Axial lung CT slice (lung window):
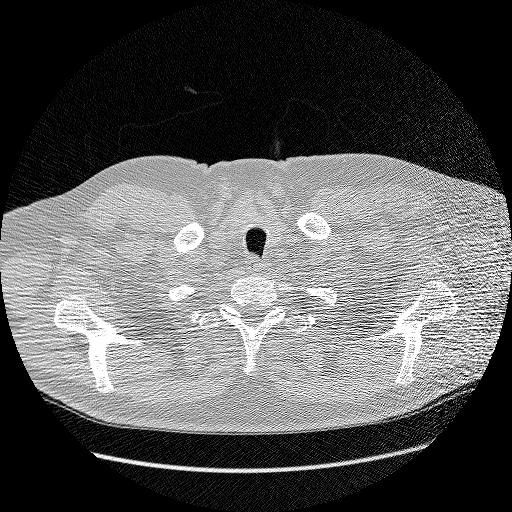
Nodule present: no